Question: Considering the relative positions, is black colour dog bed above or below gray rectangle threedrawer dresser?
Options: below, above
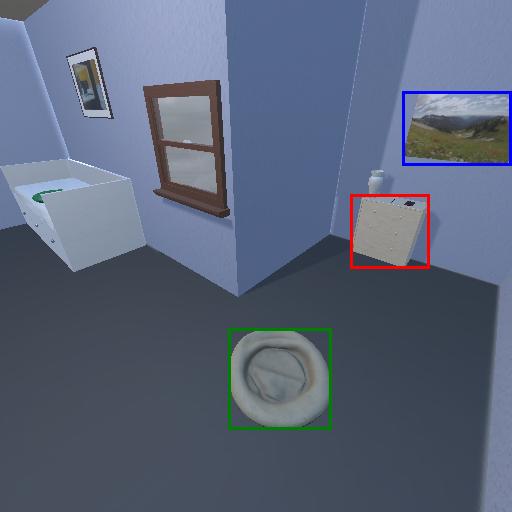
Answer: below